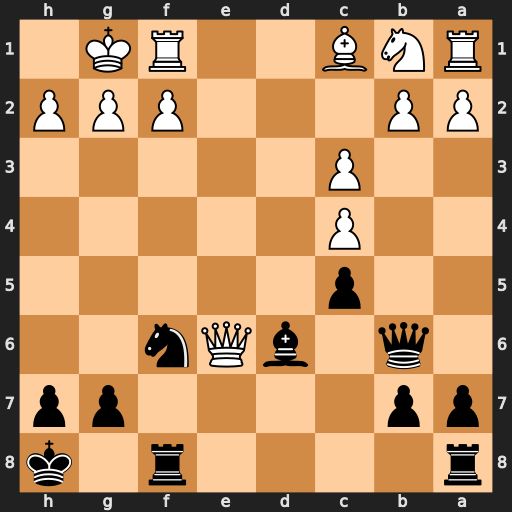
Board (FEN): r4r1k/pp4pp/1q1bQn2/2p5/2P5/2P5/PP3PPP/RNB2RK1
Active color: b
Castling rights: -
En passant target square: -
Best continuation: Bxh2+ Kxh2 Qxe6